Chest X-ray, AP view. Patient: 29 years old, sex F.
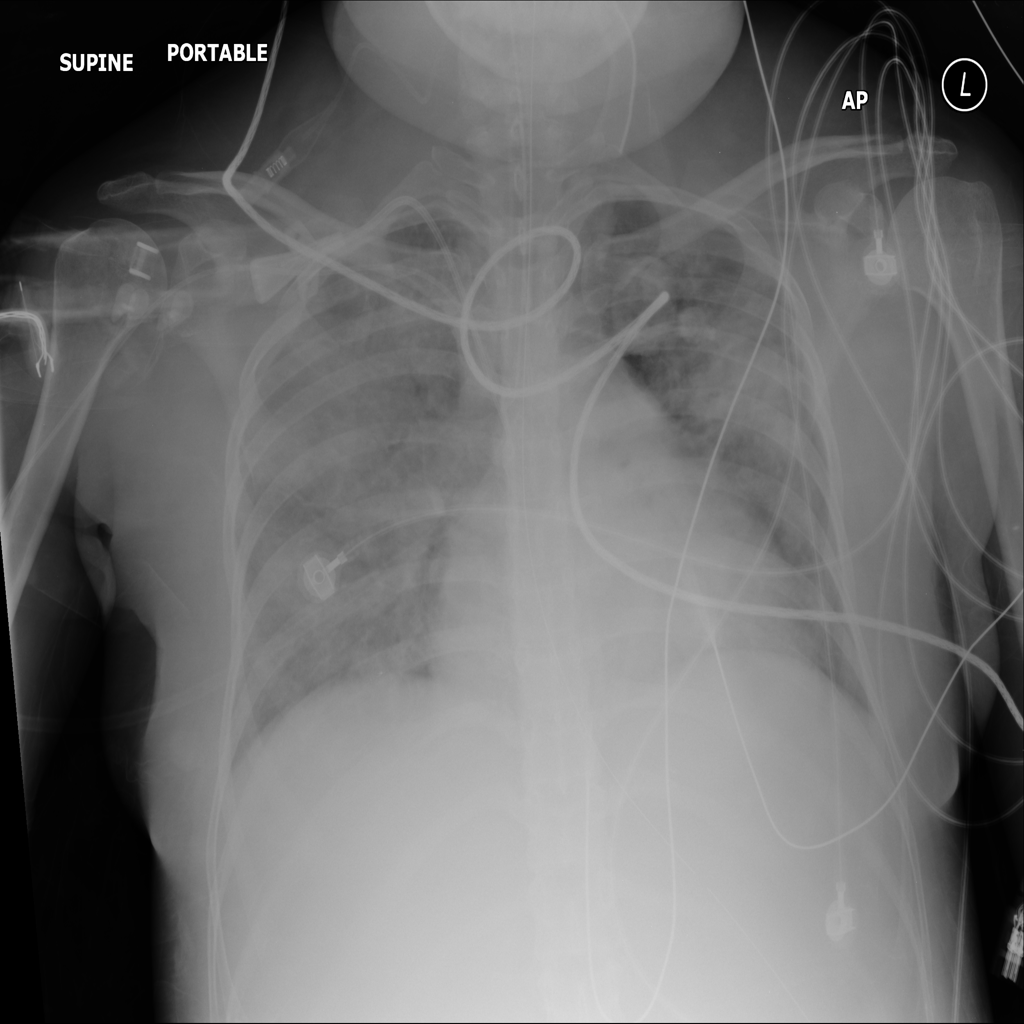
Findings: Edema, Infiltration, Pneumonia